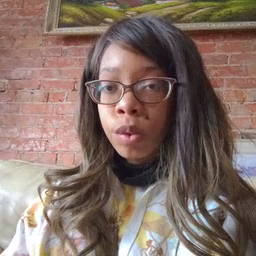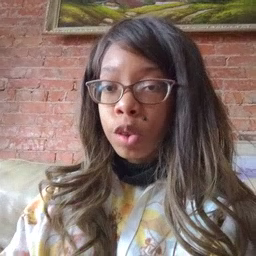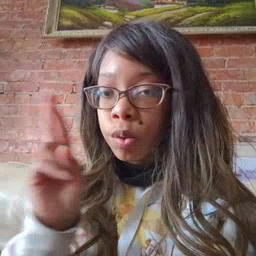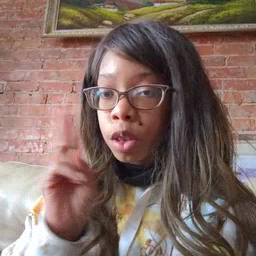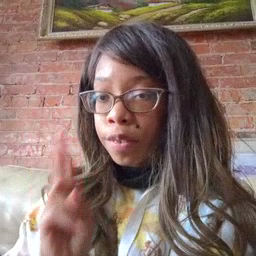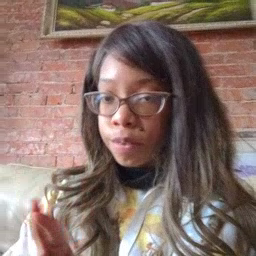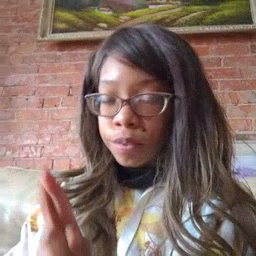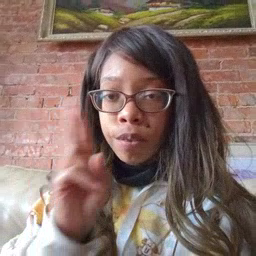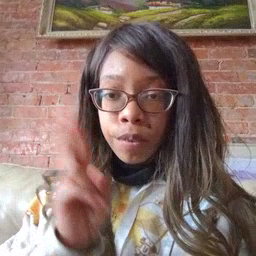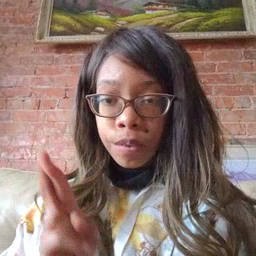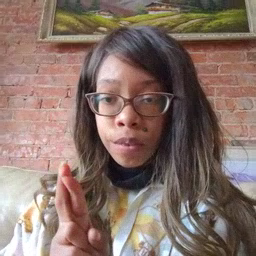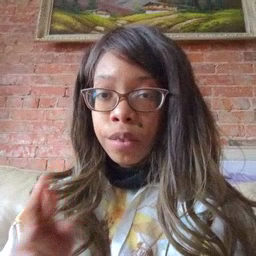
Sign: refrigerator